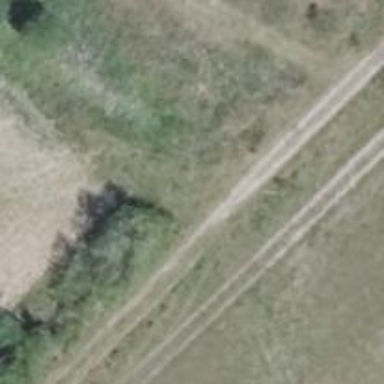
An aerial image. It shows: Track with grade3 tracktype.